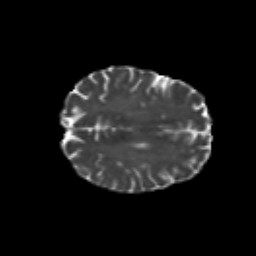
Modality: T2w
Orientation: axial
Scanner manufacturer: siemens
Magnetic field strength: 3 T
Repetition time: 6.8 s
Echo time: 0.093 s